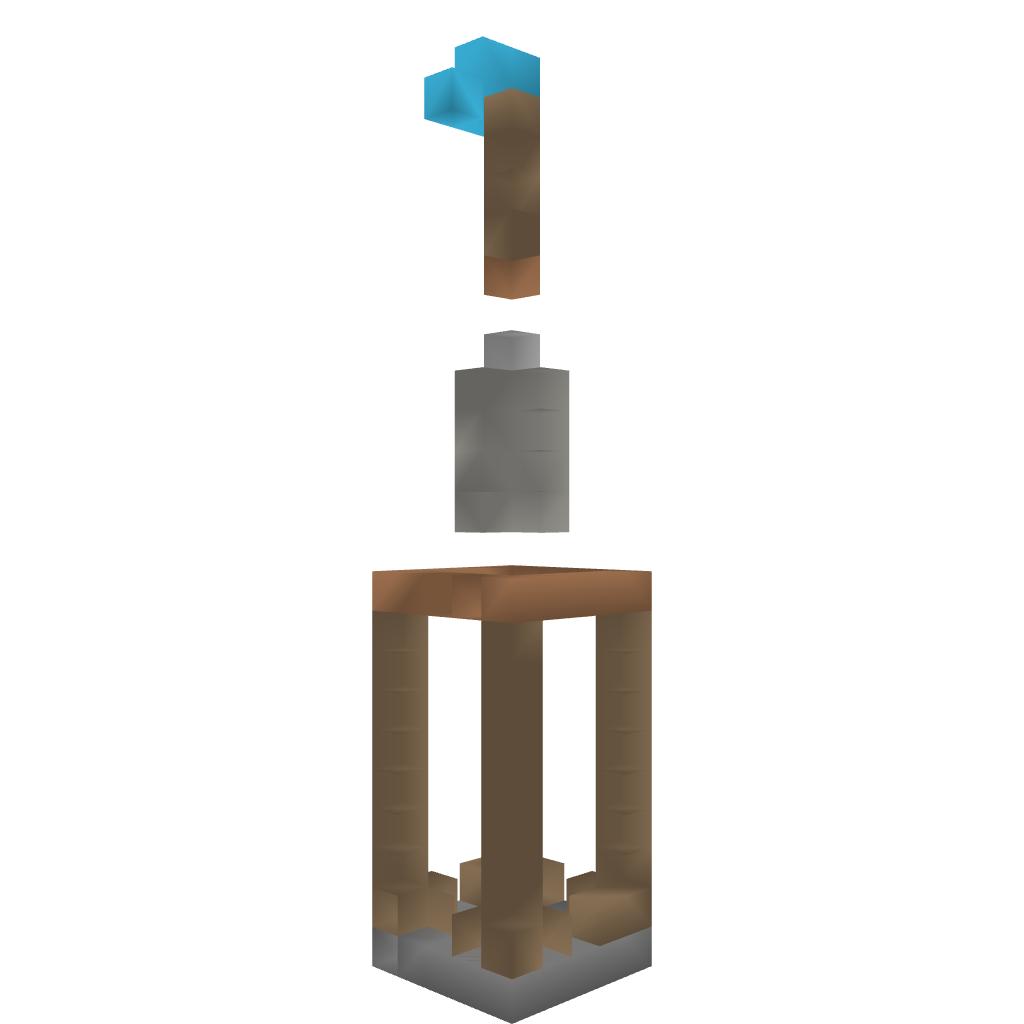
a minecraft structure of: Water Tank